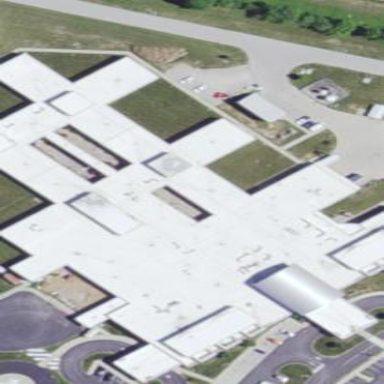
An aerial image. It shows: Hospital building.